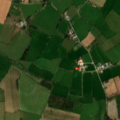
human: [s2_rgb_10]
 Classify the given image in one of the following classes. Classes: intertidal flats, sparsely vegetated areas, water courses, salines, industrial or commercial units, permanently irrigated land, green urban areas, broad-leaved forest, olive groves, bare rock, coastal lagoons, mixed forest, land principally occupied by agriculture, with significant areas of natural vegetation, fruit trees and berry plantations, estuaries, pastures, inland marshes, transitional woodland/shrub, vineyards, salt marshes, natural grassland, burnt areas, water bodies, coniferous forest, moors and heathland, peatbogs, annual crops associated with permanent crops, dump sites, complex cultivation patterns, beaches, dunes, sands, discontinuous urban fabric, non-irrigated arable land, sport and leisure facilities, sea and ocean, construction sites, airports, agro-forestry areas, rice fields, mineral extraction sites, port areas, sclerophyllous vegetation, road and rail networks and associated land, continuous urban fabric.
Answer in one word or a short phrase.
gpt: non-irrigated arable land, pastures